Aerial crown-view tile of a tropical tree (Barro Colorado Island, Panama), acquired 20240813:
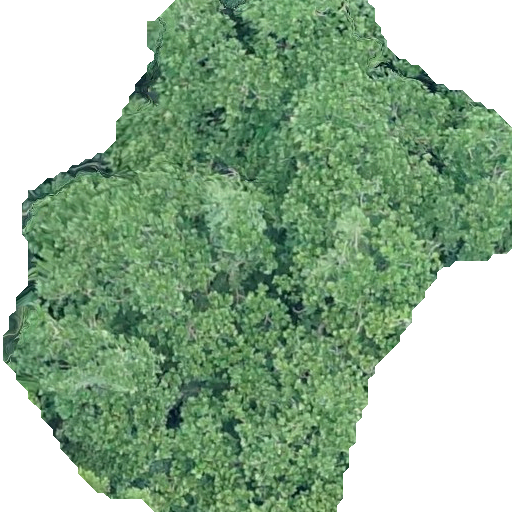
Species: Anacardium excelsum
GBIF accepted scientific name: Anacardium excelsum
Crown area: 294.797 m²